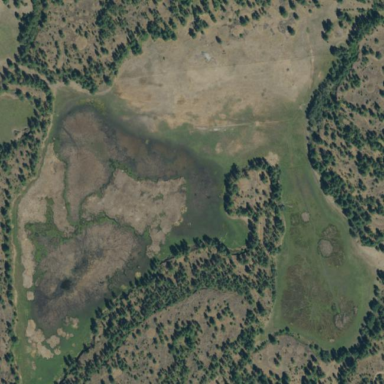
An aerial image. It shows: Intermittent water wetland.